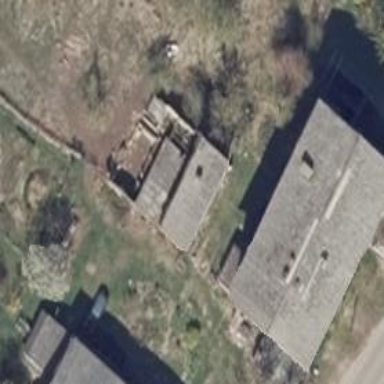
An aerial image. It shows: Building with watermill.